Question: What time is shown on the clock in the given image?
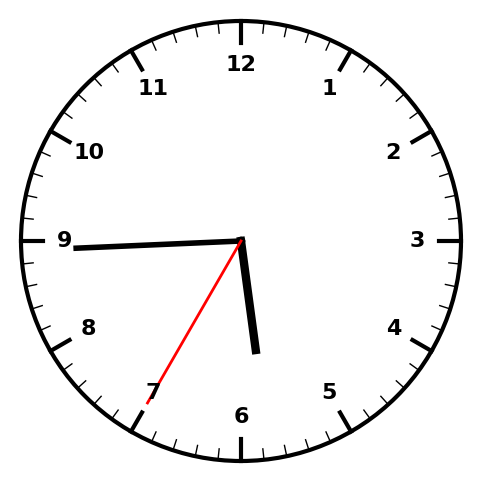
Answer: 05:44:35